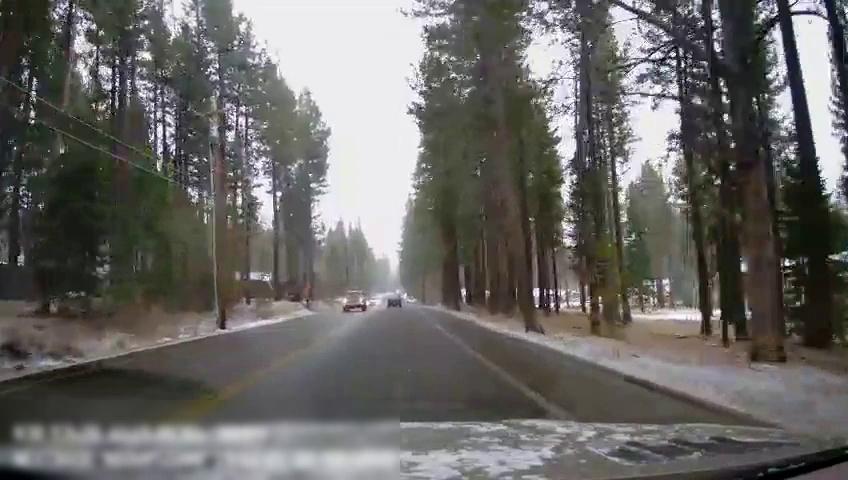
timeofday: Day
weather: Snowy
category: Drivable Space
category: Vehicles | SUV
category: Vehicles | Truck
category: Lanes | Current Lane
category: Lanes | Current Lane